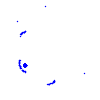
Particle: pion